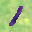
Label: 1